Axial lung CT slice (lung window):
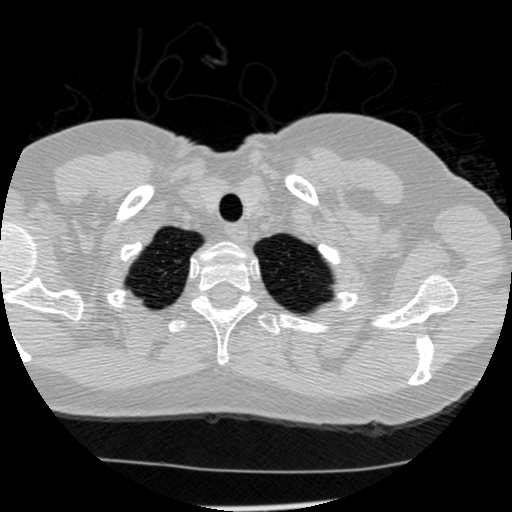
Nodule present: no